Question: I have this code:
'''
<?xml version="1.0" encoding="utf-8"?>
<GridLayout xmlns:android="http://schemas.android.com/apk/res/android"
android:layout_width="match_parent"
android:layout_height="match_parent"
android:columnCount="8"
android:rowCount="8" >
<ImageButton
android:src="@android:drawable/ic_menu_rotate"
android:contentDescription="@null" />
<ImageButton
android:src="@android:drawable/ic_menu_rotate"
android:contentDescription="@null" />
<ImageButton
android:src="@android:drawable/ic_menu_rotate"
android:contentDescription="@null" />
<ImageButton
android:src="@android:drawable/ic_menu_rotate"
android:contentDescription="@null" />
<ImageButton
android:src="@android:drawable/ic_menu_rotate"
android:contentDescription="@null" />
<ImageButton
android:src="@android:drawable/ic_menu_rotate"
android:contentDescription="@null" />
<ImageButton
android:src="@android:drawable/ic_menu_rotate"
android:contentDescription="@null" />
<ImageButton
android:src="@android:drawable/ic_menu_rotate"
android:contentDescription="@null" />
<ImageButton
android:src="@android:drawable/ic_menu_rotate"
android:contentDescription="@null" />
<ImageButton
android:src="@android:drawable/ic_menu_rotate"
android:contentDescription="@null" />
<ImageButton
android:src="@android:drawable/ic_menu_rotate"
android:contentDescription="@null" />
<ImageButton
android:src="@android:drawable/ic_menu_rotate"
android:contentDescription="@null" />
<ImageButton
android:src="@android:drawable/ic_menu_rotate"
android:contentDescription="@null" />
<ImageButton
android:src="@android:drawable/ic_menu_rotate"
android:contentDescription="@null" />
<ImageButton
android:src="@android:drawable/ic_menu_rotate"
android:contentDescription="@null" />
<ImageButton
android:src="@android:drawable/ic_menu_rotate"
android:contentDescription="@null" />
<ImageButton
android:src="@android:drawable/ic_menu_rotate"
android:contentDescription="@null" />
<ImageButton
android:src="@android:drawable/ic_menu_rotate"
android:contentDescription="@null" />
<ImageButton
android:src="@android:drawable/ic_menu_rotate"
android:contentDescription="@null" />
<ImageButton
android:src="@android:drawable/ic_menu_rotate"
android:contentDescription="@null" />
<ImageButton
android:src="@android:drawable/ic_menu_rotate"
android:contentDescription="@null" />
<ImageButton
android:src="@android:drawable/ic_menu_rotate"
android:contentDescription="@null" />
<ImageButton
android:src="@android:drawable/ic_menu_rotate"
android:contentDescription="@null" />
<ImageButton
android:src="@android:drawable/ic_menu_rotate"
android:contentDescription="@null" />
<ImageButton
android:src="@android:drawable/ic_menu_rotate"
android:contentDescription="@null" />
<ImageButton
android:src="@android:drawable/ic_menu_rotate"
android:contentDescription="@null" />
<ImageButton
android:src="@android:drawable/ic_menu_rotate"
android:contentDescription="@null" />
<ImageButton
android:src="@android:drawable/ic_menu_rotate"
android:contentDescription="@null" />
<ImageButton
android:src="@android:drawable/ic_menu_rotate"
android:contentDescription="@null" />
<ImageButton
android:src="@android:drawable/ic_menu_rotate"
android:contentDescription="@null" />
<ImageButton
android:src="@android:drawable/ic_menu_rotate"
android:contentDescription="@null" />
<ImageButton
android:src="@android:drawable/ic_menu_rotate"
android:contentDescription="@null" />
<ImageButton
android:src="@android:drawable/ic_menu_rotate"
android:contentDescription="@null" />
<ImageButton
android:src="@android:drawable/ic_menu_rotate"
android:contentDescription="@null" />
<ImageButton
android:src="@android:drawable/ic_menu_rotate"
android:contentDescription="@null" />
<ImageButton
android:src="@android:drawable/ic_menu_rotate"
android:contentDescription="@null" />
<ImageButton
android:src="@android:drawable/ic_menu_rotate"
android:contentDescription="@null" />
<ImageButton
android:src="@android:drawable/ic_menu_rotate"
android:contentDescription="@null" />
<ImageButton
android:src="@android:drawable/ic_menu_rotate"
android:contentDescription="@null" />
<ImageButton
android:src="@android:drawable/ic_menu_rotate"
android:contentDescription="@null" />
<ImageButton
android:src="@android:drawable/ic_menu_rotate"
android:contentDescription="@null" />
<ImageButton
android:src="@android:drawable/ic_menu_rotate"
android:contentDescription="@null" />
<ImageButton
android:src="@android:drawable/ic_menu_rotate"
android:contentDescription="@null" />
<ImageButton
android:src="@android:drawable/ic_menu_rotate"
android:contentDescription="@null" />
<ImageButton
android:src="@android:drawable/ic_menu_rotate"
android:contentDescription="@null" />
<ImageButton
android:src="@android:drawable/ic_menu_rotate"
android:contentDescription="@null" />
<ImageButton
android:src="@android:drawable/ic_menu_rotate"
android:contentDescription="@null" />
<ImageButton
android:src="@android:drawable/ic_menu_rotate"
android:contentDescription="@null" />
<ImageButton
android:src="@android:drawable/ic_menu_rotate"
android:contentDescription="@null" />
<ImageButton
android:src="@android:drawable/ic_menu_rotate"
android:contentDescription="@null" />
<ImageButton
android:src="@android:drawable/ic_menu_rotate"
android:contentDescription="@null" />
<ImageButton
android:src="@android:drawable/ic_menu_rotate"
android:contentDescription="@null" />
<ImageButton
android:src="@android:drawable/ic_menu_rotate"
android:contentDescription="@null" />
<ImageButton
android:src="@android:drawable/ic_menu_rotate"
android:contentDescription="@null" />
<ImageButton
android:src="@android:drawable/ic_menu_rotate"
android:contentDescription="@null" />
<ImageButton
android:src="@android:drawable/ic_menu_rotate"
android:contentDescription="@null" />
<ImageButton
android:src="@android:drawable/ic_menu_rotate"
android:contentDescription="@null" />
<ImageButton
android:src="@android:drawable/ic_menu_rotate"
android:contentDescription="@null" />
<ImageButton
android:src="@android:drawable/ic_menu_rotate"
android:contentDescription="@null" />
<ImageButton
android:src="@android:drawable/ic_menu_rotate"
android:contentDescription="@null" />
<ImageButton
android:src="@android:drawable/ic_menu_rotate"
android:contentDescription="@null" />
<ImageButton
android:src="@android:drawable/ic_menu_rotate"
android:contentDescription="@null" />
<ImageButton
android:src="@android:drawable/ic_menu_rotate"
android:contentDescription="@null" />
<ImageButton
android:src="@android:drawable/ic_menu_rotate"
android:contentDescription="@null" />
</GridLayout>
'''
And its giving me this:

Its supposed to be an 8x8 grid but it's overflowing. How can I, non-programmatically, (through xml) fit the 64 squares?
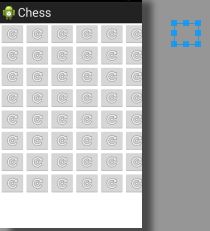
Answer: Try this..
'''
<?xml version="1.0" encoding="utf-8"?>
<GridLayout xmlns:android="http://schemas.android.com/apk/res/android"
android:layout_width="match_parent"
android:layout_height="match_parent"
android:orientation="vertical"
android:columnCount="8"
android:rowCount="8" >
<LinearLayout
android:layout_width="match_parent"
android:layout_height="wrap_content"
android:orientation="horizontal">
<ImageButton
android:layout_width="0dp"
android:layout_height="wrap_content"
android:src="@android:drawable/ic_menu_rotate"
android:layout_weight="1"
android:contentDescription="@null" />
<ImageButton
android:layout_width="0dp"
android:layout_height="wrap_content"
android:src="@android:drawable/ic_menu_rotate"
android:layout_weight="1"
android:contentDescription="@null" />
<ImageButton
android:layout_width="0dp"
android:layout_height="wrap_content"
android:src="@android:drawable/ic_menu_rotate"
android:layout_weight="1"
android:contentDescription="@null" />
<ImageButton
android:layout_width="0dp"
android:layout_height="wrap_content"
android:src="@android:drawable/ic_menu_rotate"
android:layout_weight="1"
android:contentDescription="@null" />
<ImageButton
android:layout_width="0dp"
android:layout_height="wrap_content"
android:src="@android:drawable/ic_menu_rotate"
android:layout_weight="1"
android:contentDescription="@null" />
<ImageButton
android:layout_width="0dp"
android:layout_height="wrap_content"
android:src="@android:drawable/ic_menu_rotate"
android:layout_weight="1"
android:contentDescription="@null" />
<ImageButton
android:layout_width="0dp"
android:layout_height="wrap_content"
android:src="@android:drawable/ic_menu_rotate"
android:layout_weight="1"
android:contentDescription="@null" />
<ImageButton
android:layout_width="0dp"
android:layout_height="wrap_content"
android:src="@android:drawable/ic_menu_rotate"
android:layout_weight="1"
android:contentDescription="@null" />
</LinearLayout>
<LinearLayout
android:layout_width="match_parent"
android:layout_height="wrap_content"
android:orientation="horizontal">
<ImageButton
android:layout_width="0dp"
android:layout_height="wrap_content"
android:src="@android:drawable/ic_menu_rotate"
android:layout_weight="1"
android:contentDescription="@null" />
<ImageButton
android:layout_width="0dp"
android:layout_height="wrap_content"
android:src="@android:drawable/ic_menu_rotate"
android:layout_weight="1"
android:contentDescription="@null" />
<ImageButton
android:layout_width="0dp"
android:layout_height="wrap_content"
android:src="@android:drawable/ic_menu_rotate"
android:layout_weight="1"
android:contentDescription="@null" />
<ImageButton
android:layout_width="0dp"
android:layout_height="wrap_content"
android:src="@android:drawable/ic_menu_rotate"
android:layout_weight="1"
android:contentDescription="@null" />
<ImageButton
android:layout_width="0dp"
android:layout_height="wrap_content"
android:src="@android:drawable/ic_menu_rotate"
android:layout_weight="1"
android:contentDescription="@null" />
<ImageButton
android:layout_width="0dp"
android:layout_height="wrap_content"
android:src="@android:drawable/ic_menu_rotate"
android:layout_weight="1"
android:contentDescription="@null" />
<ImageButton
android:layout_width="0dp"
android:layout_height="wrap_content"
android:src="@android:drawable/ic_menu_rotate"
android:layout_weight="1"
android:contentDescription="@null" />
<ImageButton
android:layout_width="0dp"
android:layout_height="wrap_content"
android:src="@android:drawable/ic_menu_rotate"
android:layout_weight="1"
android:contentDescription="@null" />
</LinearLayout>
<LinearLayout
android:layout_width="match_parent"
android:layout_height="wrap_content"
android:orientation="horizontal">
<ImageButton
android:layout_width="0dp"
android:layout_height="wrap_content"
android:src="@android:drawable/ic_menu_rotate"
android:layout_weight="1"
android:contentDescription="@null" />
<ImageButton
android:layout_width="0dp"
android:layout_height="wrap_content"
android:src="@android:drawable/ic_menu_rotate"
android:layout_weight="1"
android:contentDescription="@null" />
<ImageButton
android:layout_width="0dp"
android:layout_height="wrap_content"
android:src="@android:drawable/ic_menu_rotate"
android:layout_weight="1"
android:contentDescription="@null" />
<ImageButton
android:layout_width="0dp"
android:layout_height="wrap_content"
android:src="@android:drawable/ic_menu_rotate"
android:layout_weight="1"
android:contentDescription="@null" />
<ImageButton
android:layout_width="0dp"
android:layout_height="wrap_content"
android:src="@android:drawable/ic_menu_rotate"
android:layout_weight="1"
android:contentDescription="@null" />
<ImageButton
android:layout_width="0dp"
android:layout_height="wrap_content"
android:src="@android:drawable/ic_menu_rotate"
android:layout_weight="1"
android:contentDescription="@null" />
<ImageButton
android:layout_width="0dp"
android:layout_height="wrap_content"
android:src="@android:drawable/ic_menu_rotate"
android:layout_weight="1"
android:contentDescription="@null" />
<ImageButton
android:layout_width="0dp"
android:layout_height="wrap_content"
android:src="@android:drawable/ic_menu_rotate"
android:layout_weight="1"
android:contentDescription="@null" />
</LinearLayout>
<LinearLayout
android:layout_width="match_parent"
android:layout_height="wrap_content" android:orientation="horizontal">
<ImageButton
android:layout_width="0dp"
android:layout_height="wrap_content"
android:src="@android:drawable/ic_menu_rotate"
android:layout_weight="1"
android:contentDescription="@null" />
<ImageButton
android:layout_width="0dp"
android:layout_height="wrap_content"
android:src="@android:drawable/ic_menu_rotate"
android:layout_weight="1"
android:contentDescription="@null" />
<ImageButton
android:layout_width="0dp"
android:layout_height="wrap_content"
android:src="@android:drawable/ic_menu_rotate"
android:layout_weight="1"
android:contentDescription="@null" />
<ImageButton
android:layout_width="0dp"
android:layout_height="wrap_content"
android:src="@android:drawable/ic_menu_rotate"
android:layout_weight="1"
android:contentDescription="@null" />
<ImageButton
android:layout_width="0dp"
android:layout_height="wrap_content"
android:src="@android:drawable/ic_menu_rotate"
android:layout_weight="1"
android:contentDescription="@null" />
<ImageButton
android:layout_width="0dp"
android:layout_height="wrap_content"
android:src="@android:drawable/ic_menu_rotate"
android:layout_weight="1"
android:contentDescription="@null" />
<ImageButton
android:layout_width="0dp"
android:layout_height="wrap_content"
android:src="@android:drawable/ic_menu_rotate"
android:layout_weight="1"
android:contentDescription="@null" />
<ImageButton
android:layout_width="0dp"
android:layout_height="wrap_content"
android:src="@android:drawable/ic_menu_rotate"
android:layout_weight="1"
android:contentDescription="@null" />
</LinearLayout>
<LinearLayout
android:layout_width="match_parent"
android:layout_height="wrap_content" android:orientation="horizontal">
<ImageButton
android:layout_width="0dp"
android:layout_height="wrap_content"
android:src="@android:drawable/ic_menu_rotate"
android:layout_weight="1"
android:contentDescription="@null" />
<ImageButton
android:layout_width="0dp"
android:layout_height="wrap_content"
android:src="@android:drawable/ic_menu_rotate"
android:layout_weight="1"
android:contentDescription="@null" />
<ImageButton
android:layout_width="0dp"
android:layout_height="wrap_content"
android:src="@android:drawable/ic_menu_rotate"
android:layout_weight="1"
android:contentDescription="@null" />
<ImageButton
android:layout_width="0dp"
android:layout_height="wrap_content"
android:src="@android:drawable/ic_menu_rotate"
android:layout_weight="1"
android:contentDescription="@null" />
<ImageButton
android:layout_width="0dp"
android:layout_height="wrap_content"
android:src="@android:drawable/ic_menu_rotate"
android:layout_weight="1"
android:contentDescription="@null" />
<ImageButton
android:layout_width="0dp"
android:layout_height="wrap_content"
android:src="@android:drawable/ic_menu_rotate"
android:layout_weight="1"
android:contentDescription="@null" />
<ImageButton
android:layout_width="0dp"
android:layout_height="wrap_content"
android:src="@android:drawable/ic_menu_rotate"
android:layout_weight="1"
android:contentDescription="@null" />
<ImageButton
android:layout_width="0dp"
android:layout_height="wrap_content"
android:src="@android:drawable/ic_menu_rotate"
android:layout_weight="1"
android:contentDescription="@null" />
</LinearLayout>
<LinearLayout
android:layout_width="match_parent"
android:layout_height="wrap_content" android:orientation="horizontal">
<ImageButton
android:layout_width="0dp"
android:layout_height="wrap_content"
android:src="@android:drawable/ic_menu_rotate"
android:layout_weight="1"
android:contentDescription="@null" />
<ImageButton
android:layout_width="0dp"
android:layout_height="wrap_content"
android:src="@android:drawable/ic_menu_rotate"
android:layout_weight="1"
android:contentDescription="@null" />
<ImageButton
android:layout_width="0dp"
android:layout_height="wrap_content"
android:src="@android:drawable/ic_menu_rotate"
android:layout_weight="1"
android:contentDescription="@null" />
<ImageButton
android:layout_width="0dp"
android:layout_height="wrap_content"
android:src="@android:drawable/ic_menu_rotate"
android:layout_weight="1"
android:contentDescription="@null" />
<ImageButton
android:layout_width="0dp"
android:layout_height="wrap_content"
android:src="@android:drawable/ic_menu_rotate"
android:layout_weight="1"
android:contentDescription="@null" />
<ImageButton
android:layout_width="0dp"
android:layout_height="wrap_content"
android:src="@android:drawable/ic_menu_rotate"
android:layout_weight="1"
android:contentDescription="@null" />
<ImageButton
android:layout_width="0dp"
android:layout_height="wrap_content"
android:src="@android:drawable/ic_menu_rotate"
android:layout_weight="1"
android:contentDescription="@null" />
<ImageButton
android:layout_width="0dp"
android:layout_height="wrap_content"
android:src="@android:drawable/ic_menu_rotate"
android:layout_weight="1"
android:contentDescription="@null" />
</LinearLayout>
<LinearLayout
android:layout_width="match_parent"
android:layout_height="wrap_content" android:orientation="horizontal">
<ImageButton
android:layout_width="0dp"
android:layout_height="wrap_content"
android:src="@android:drawable/ic_menu_rotate"
android:layout_weight="1"
android:contentDescription="@null" />
<ImageButton
android:layout_width="0dp"
android:layout_height="wrap_content"
android:src="@android:drawable/ic_menu_rotate"
android:layout_weight="1"
android:contentDescription="@null" />
<ImageButton
android:layout_width="0dp"
android:layout_height="wrap_content"
android:src="@android:drawable/ic_menu_rotate"
android:layout_weight="1"
android:contentDescription="@null" />
<ImageButton
android:layout_width="0dp"
android:layout_height="wrap_content"
android:src="@android:drawable/ic_menu_rotate"
android:layout_weight="1"
android:contentDescription="@null" />
<ImageButton
android:layout_width="0dp"
android:layout_height="wrap_content"
android:src="@android:drawable/ic_menu_rotate"
android:layout_weight="1"
android:contentDescription="@null" />
<ImageButton
android:layout_width="0dp"
android:layout_height="wrap_content"
android:src="@android:drawable/ic_menu_rotate"
android:layout_weight="1"
android:contentDescription="@null" />
<ImageButton
android:layout_width="0dp"
android:layout_height="wrap_content"
android:src="@android:drawable/ic_menu_rotate"
android:layout_weight="1"
android:contentDescription="@null" />
<ImageButton
android:layout_width="0dp"
android:layout_height="wrap_content"
android:src="@android:drawable/ic_menu_rotate"
android:layout_weight="1"
android:contentDescription="@null" />
</LinearLayout>
<LinearLayout
android:layout_width="match_parent"
android:layout_height="wrap_content" android:orientation="horizontal">
<ImageButton
android:layout_width="0dp"
android:layout_height="wrap_content"
android:src="@android:drawable/ic_menu_rotate"
android:layout_weight="1"
android:contentDescription="@null" />
<ImageButton
android:layout_width="0dp"
android:layout_height="wrap_content"
android:src="@android:drawable/ic_menu_rotate"
android:layout_weight="1"
android:contentDescription="@null" />
<ImageButton
android:layout_width="0dp"
android:layout_height="wrap_content"
android:src="@android:drawable/ic_menu_rotate"
android:layout_weight="1"
android:contentDescription="@null" />
<ImageButton
android:layout_width="0dp"
android:layout_height="wrap_content"
android:src="@android:drawable/ic_menu_rotate"
android:layout_weight="1"
android:contentDescription="@null" />
<ImageButton
android:layout_width="0dp"
android:layout_height="wrap_content"
android:src="@android:drawable/ic_menu_rotate"
android:layout_weight="1"
android:contentDescription="@null" />
<ImageButton
android:layout_width="0dp"
android:layout_height="wrap_content"
android:src="@android:drawable/ic_menu_rotate"
android:layout_weight="1"
android:contentDescription="@null" />
<ImageButton
android:layout_width="0dp"
android:layout_height="wrap_content"
android:src="@android:drawable/ic_menu_rotate"
android:layout_weight="1"
android:contentDescription="@null" />
<ImageButton
android:layout_width="0dp"
android:layout_height="wrap_content"
android:src="@android:drawable/ic_menu_rotate"
android:layout_weight="1"
android:contentDescription="@null" />
</LinearLayout>
</GridLayout>
'''